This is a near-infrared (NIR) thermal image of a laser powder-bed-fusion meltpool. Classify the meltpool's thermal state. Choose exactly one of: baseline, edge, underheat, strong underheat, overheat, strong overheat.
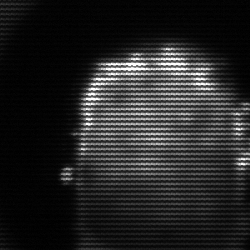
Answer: baseline